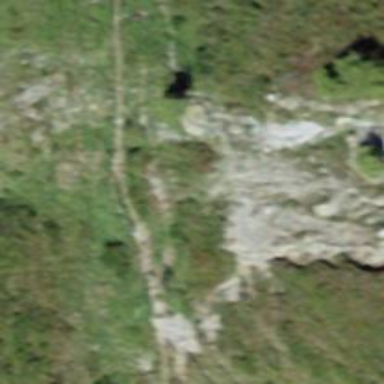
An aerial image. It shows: Path.